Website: walmart
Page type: cart
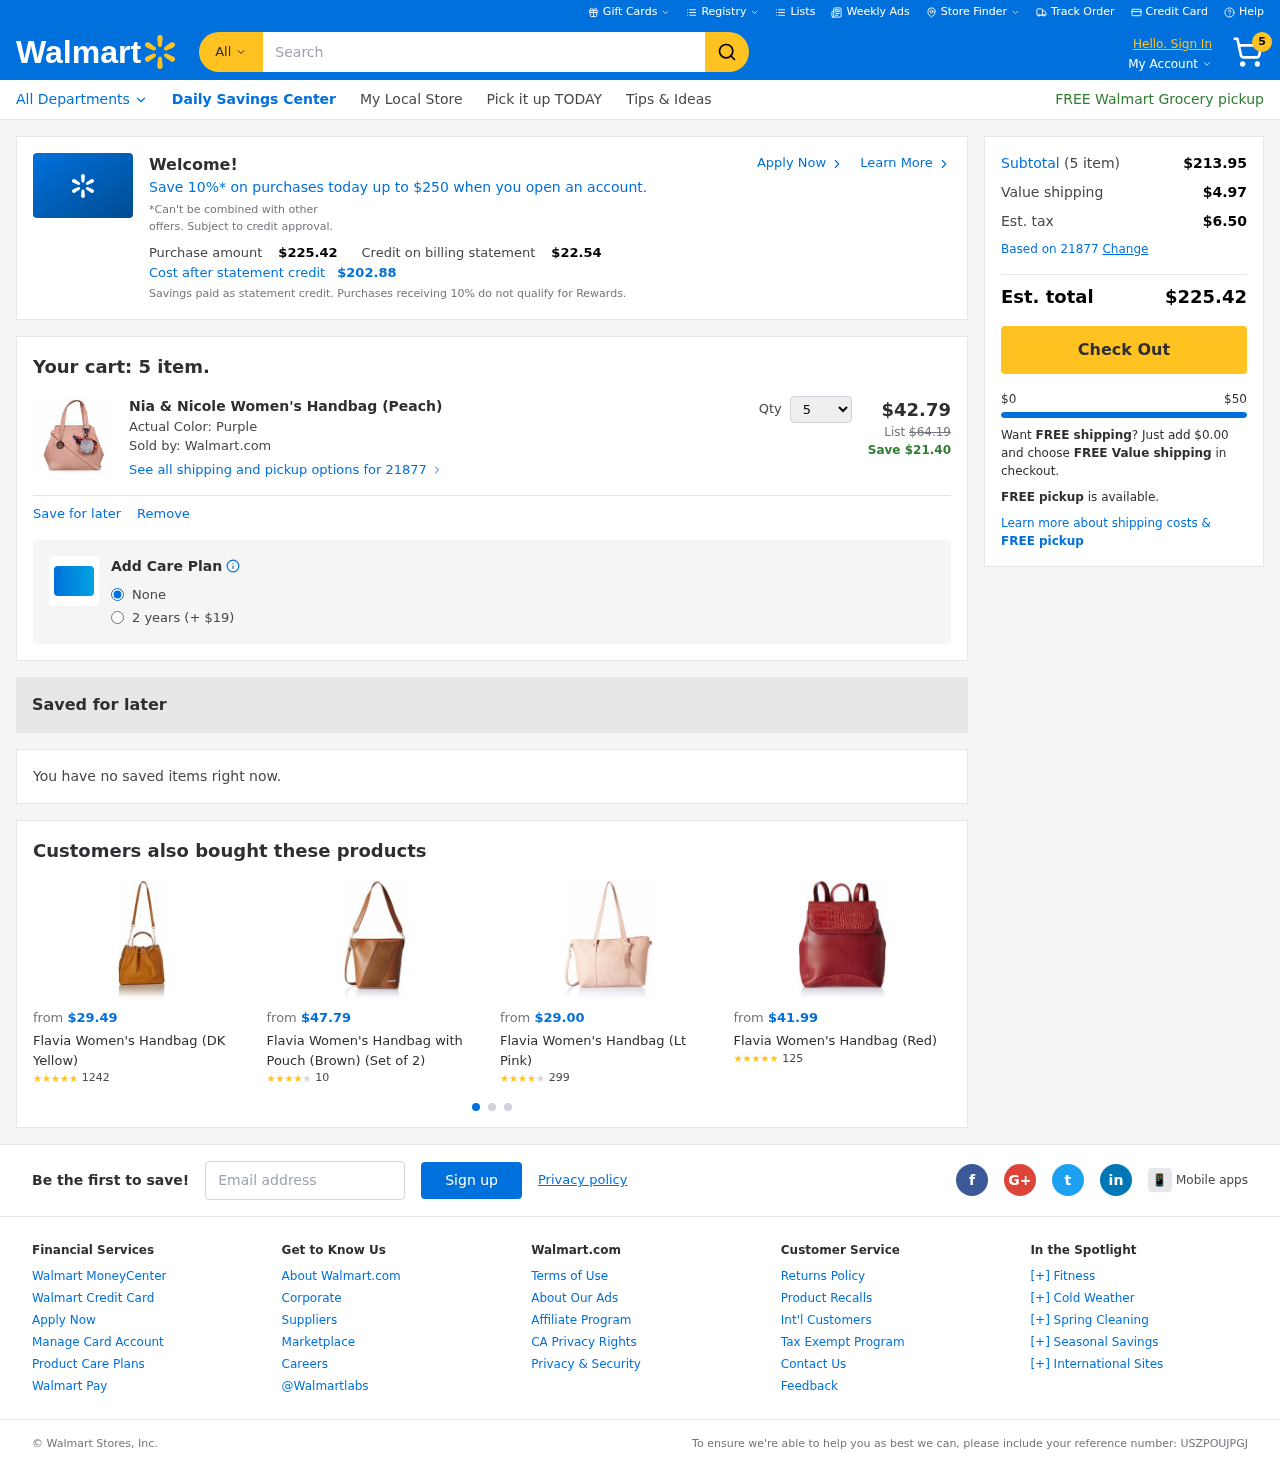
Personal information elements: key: PII_EMAIL
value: bchambers@hotmail.com
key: PII_POSTCODE
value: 21877
Product elements: key: PRODUCT1_NAME
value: Nia & Nicole Women's Handbag (Peach)
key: PRODUCT1_PRICE
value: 42.79
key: PRODUCT1_QUANTITY
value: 5
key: PRODUCT2_NAME
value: Flavia Women's Handbag (DK Yellow)
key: PRODUCT2_NUM_RATINGS
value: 1242
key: PRODUCT2_PRICE
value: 29.49
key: PRODUCT2_RATING
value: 4.7
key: PRODUCT3_NAME
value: Flavia Women's Handbag with Pouch (Brown) (Set of 2)
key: PRODUCT3_NUM_RATINGS
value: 10
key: PRODUCT3_PRICE
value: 47.79
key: PRODUCT3_RATING
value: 3.5
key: PRODUCT4_NAME
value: Flavia Women's Handbag (Lt Pink)
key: PRODUCT4_NUM_RATINGS
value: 299
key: PRODUCT4_PRICE
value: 29
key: PRODUCT4_RATING
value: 3.5
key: PRODUCT5_NAME
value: Flavia Women's Handbag (Red)
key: PRODUCT5_NUM_RATINGS
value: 125
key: PRODUCT5_PRICE
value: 41.99
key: PRODUCT5_RATING
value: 4.7
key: PRODUCT1_ORIGINAL_PRICE
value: $64.19
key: PRODUCT1_SAVINGS
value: Save $21.40
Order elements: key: ORDER_NUM_ITEMS
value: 5
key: ORDER_TOTAL
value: $225.42
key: PROMO_TOTAL_AFTER_CREDIT
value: $202.88
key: ORDER_SUBTOTAL
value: $213.95
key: ORDER_SHIPPING_COST
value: $4.97
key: ORDER_TAX
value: $6.50
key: FREE_SHIPPING_REMAINING
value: $0.00
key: ORDER_REFERENCE_NUMBER
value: USZPOUJPGJ
Search elements: key: HEADER_SEARCH
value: Search
Other elements: key: PROMO_CREDIT
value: $22.54